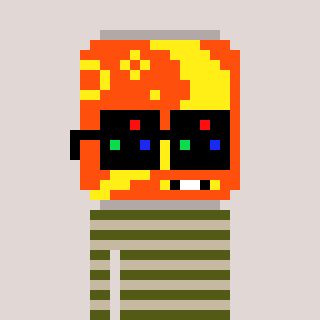
a pixel art character with square black sunglasses, a pop-shaped head and a bege-colored body on a warm background